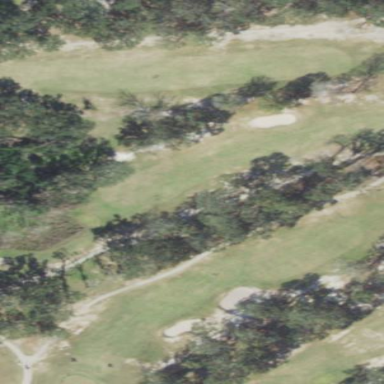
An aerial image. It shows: Grassy area designated as golf fairway.